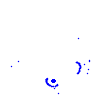
Particle: kaon